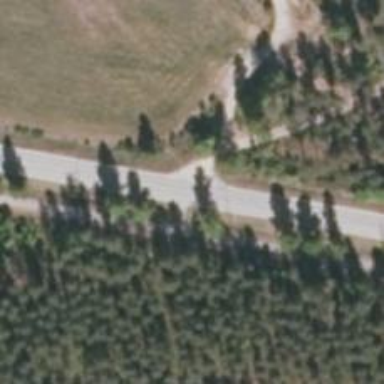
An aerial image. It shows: Tertiary road with asphalt surface.